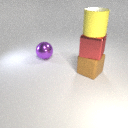
large brown rubber cube below large yellow rubber cylinder